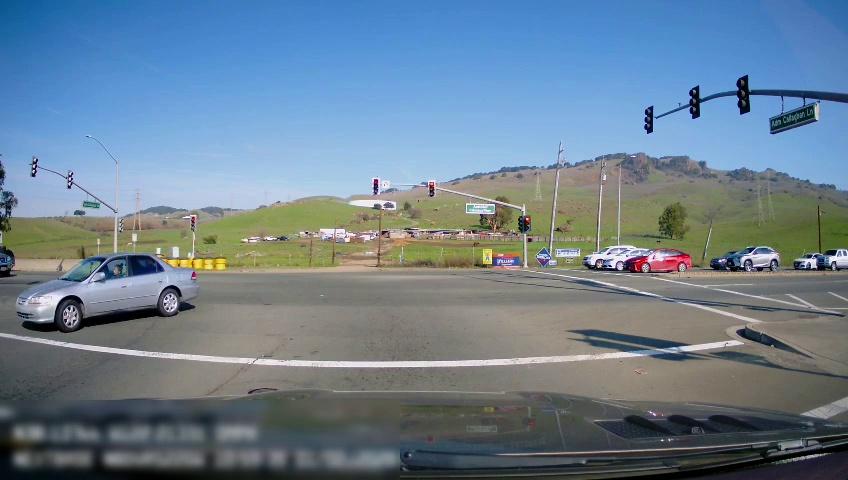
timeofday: Day
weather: Sunny
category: Drivable Space
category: Vehicles | SUV
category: Vehicles | Car
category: Vehicles | SUV
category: Vehicles | Car
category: Vehicles | Car
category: Vehicles | Car
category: Vehicles | Car
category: Vehicles | Truck
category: Vehicles | Truck
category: Lanes | Opposite Lane
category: Traffic | Lights
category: Traffic | Lights
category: Traffic | Lights
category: Traffic | Lights
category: Traffic | Lights
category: Traffic | Lights
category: Traffic | Lights
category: Traffic | Signs
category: Traffic | Lights
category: Traffic | Lights
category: Traffic | Signs
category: Traffic | Lights
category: Traffic | Lights
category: Traffic | Signs